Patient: sex F, age 31
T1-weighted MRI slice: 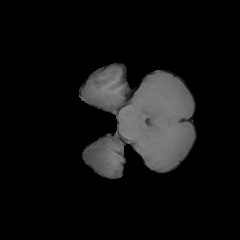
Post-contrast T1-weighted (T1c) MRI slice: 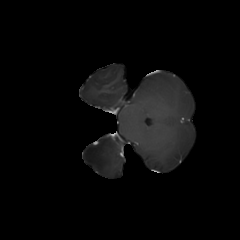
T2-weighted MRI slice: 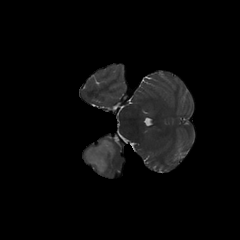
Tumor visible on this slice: yes
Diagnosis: Astrocytoma, IDH-mutant
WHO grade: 2